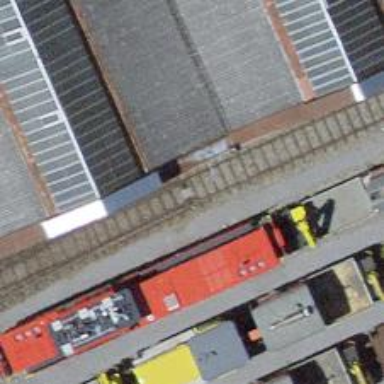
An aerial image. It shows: Railway yard with one track in service.